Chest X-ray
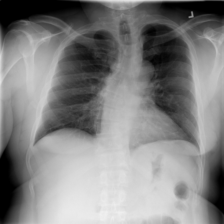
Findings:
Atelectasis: negative
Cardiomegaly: negative
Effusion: negative
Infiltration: positive
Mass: negative
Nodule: negative
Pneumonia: negative
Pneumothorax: negative
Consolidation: negative
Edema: negative
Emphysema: negative
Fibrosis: negative
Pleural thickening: negative
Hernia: negative